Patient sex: M
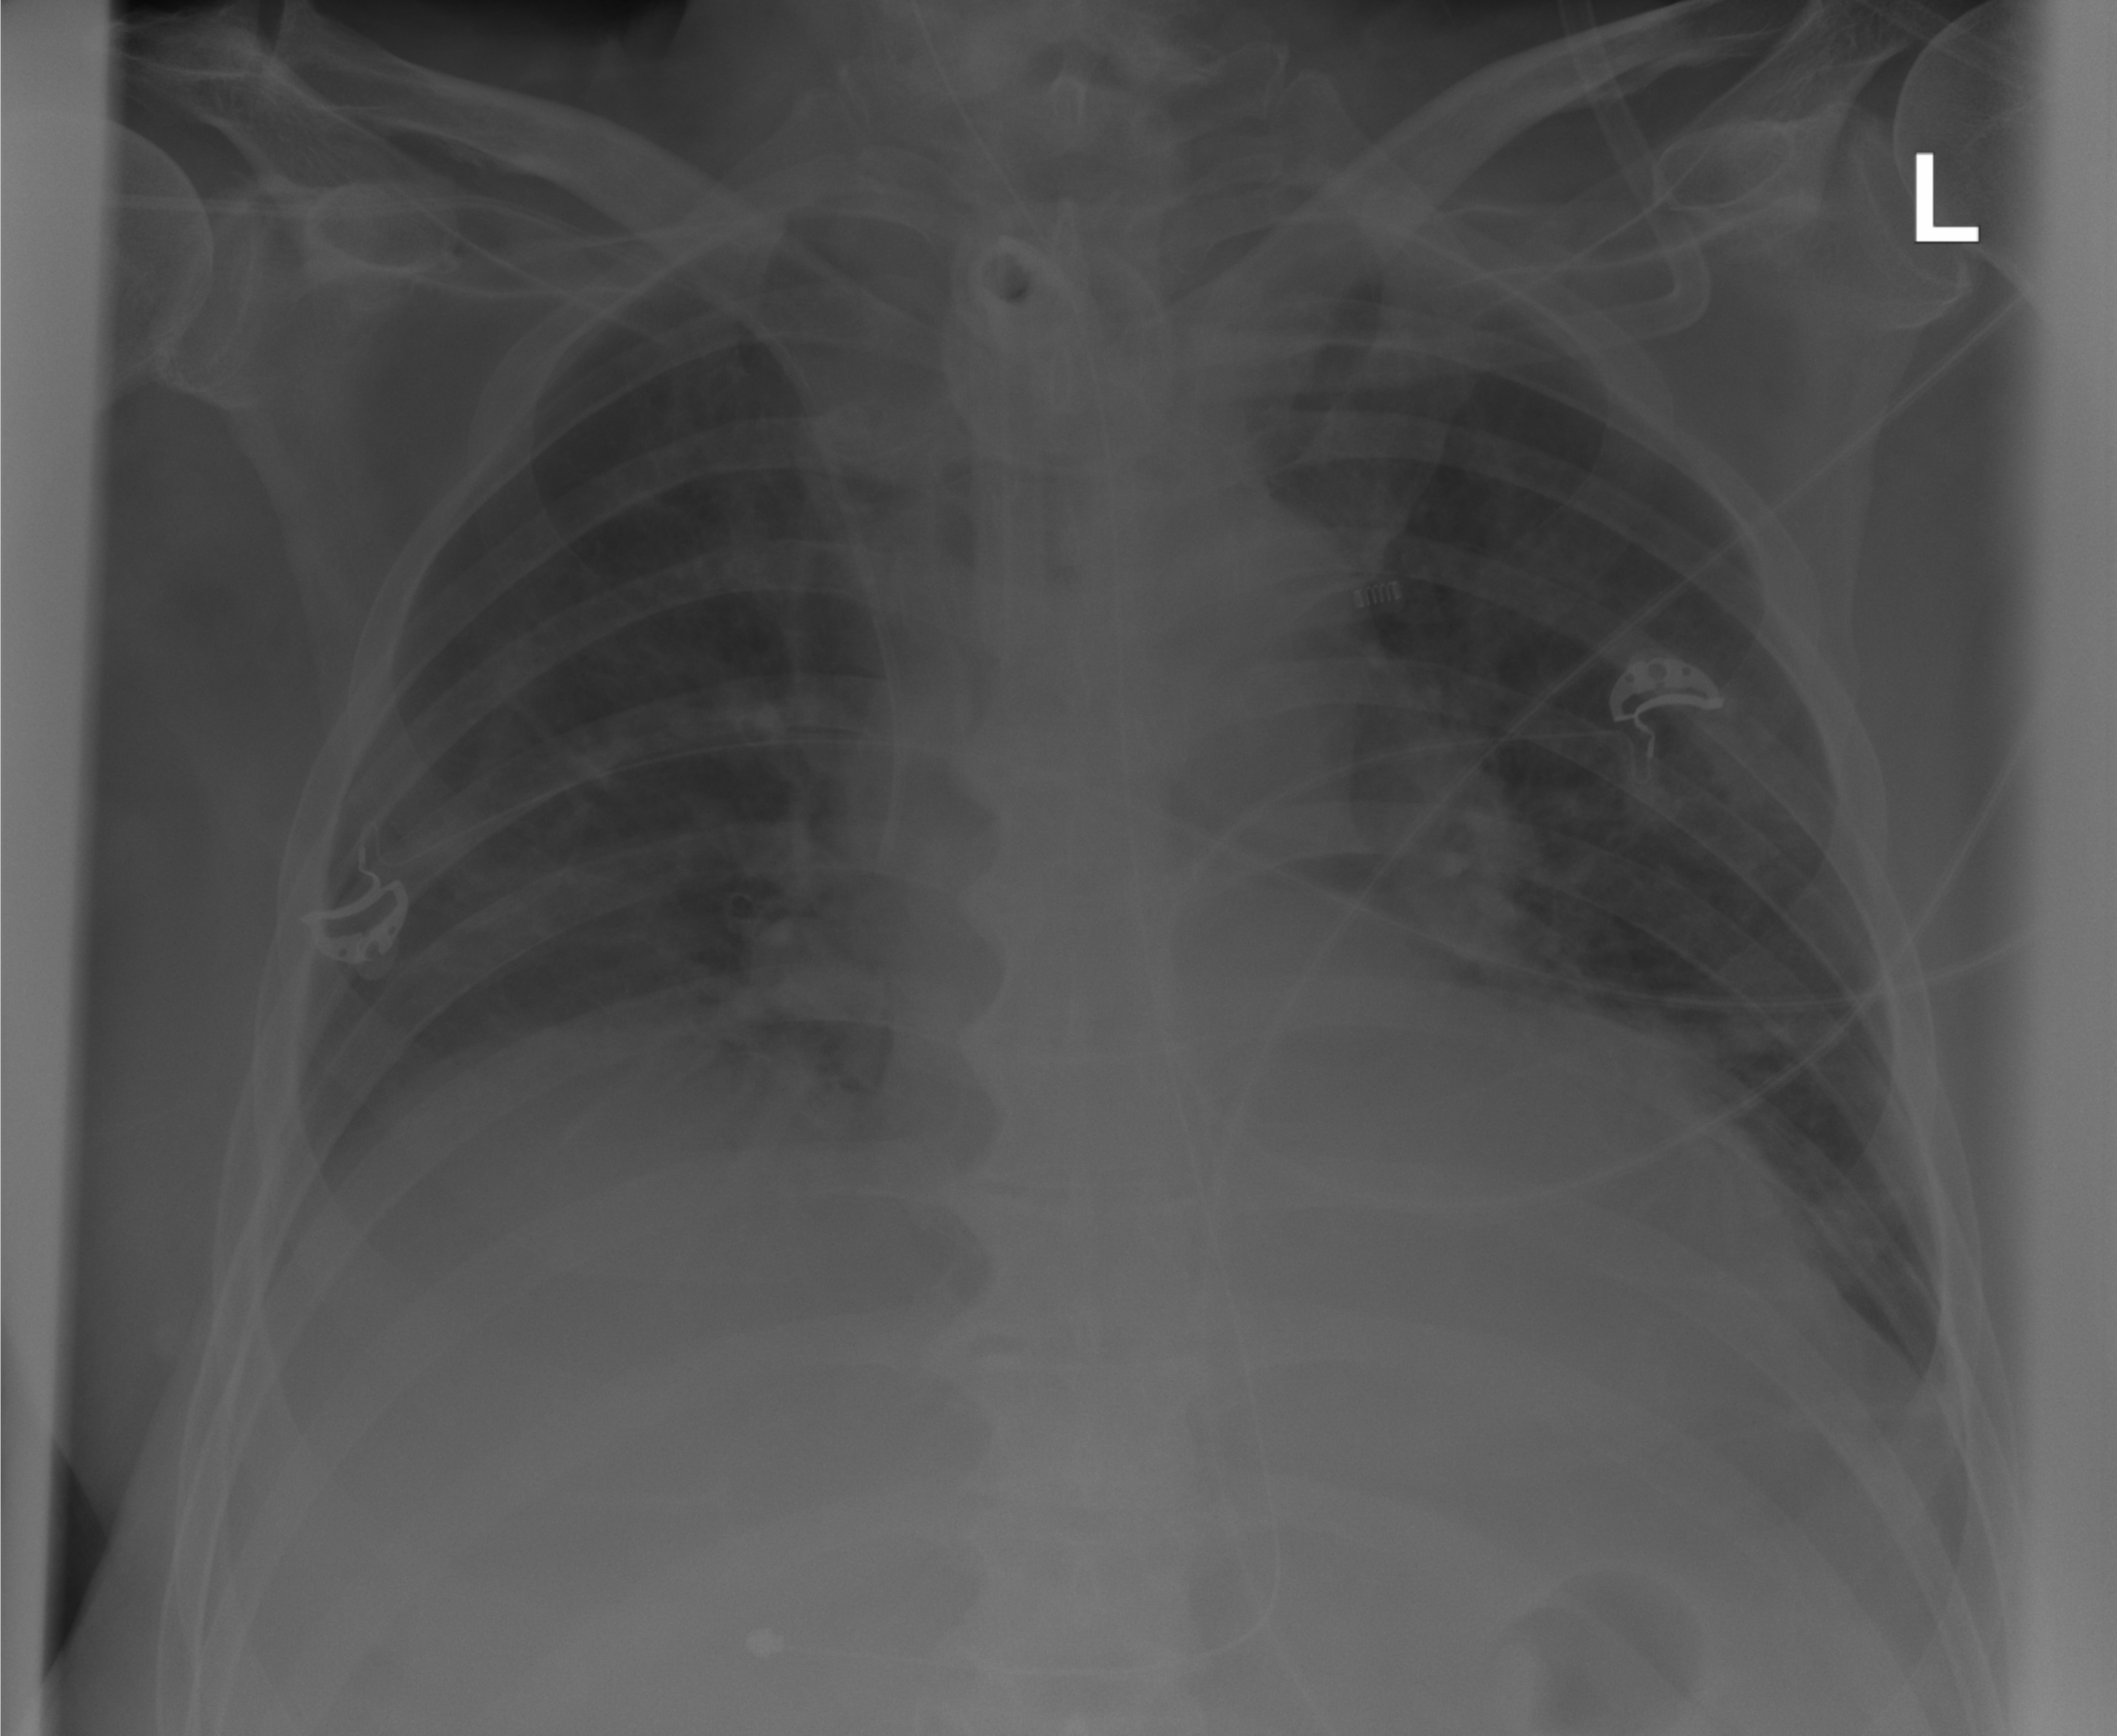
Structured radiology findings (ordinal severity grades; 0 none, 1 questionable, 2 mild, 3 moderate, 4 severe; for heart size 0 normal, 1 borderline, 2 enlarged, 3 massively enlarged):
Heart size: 0
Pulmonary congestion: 2
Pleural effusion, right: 2
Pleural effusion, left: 1
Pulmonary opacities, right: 0
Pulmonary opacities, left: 0
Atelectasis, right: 2
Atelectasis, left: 2